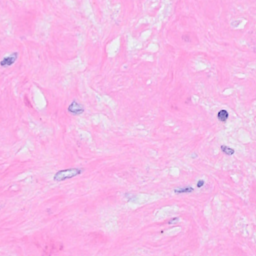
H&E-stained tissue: Breast